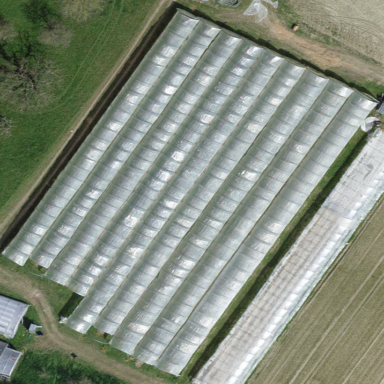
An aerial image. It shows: Greenhouse.